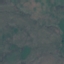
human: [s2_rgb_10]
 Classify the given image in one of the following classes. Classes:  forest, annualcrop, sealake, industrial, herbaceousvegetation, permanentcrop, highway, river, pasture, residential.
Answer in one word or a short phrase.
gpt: HerbaceousVegetation